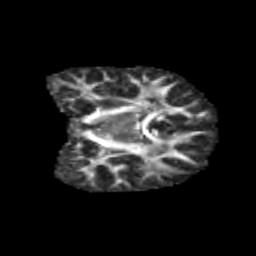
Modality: FA
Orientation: coronal
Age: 13
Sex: male
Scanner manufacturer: siemens
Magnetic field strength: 3 T
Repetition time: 3.8 s
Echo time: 0.07 s